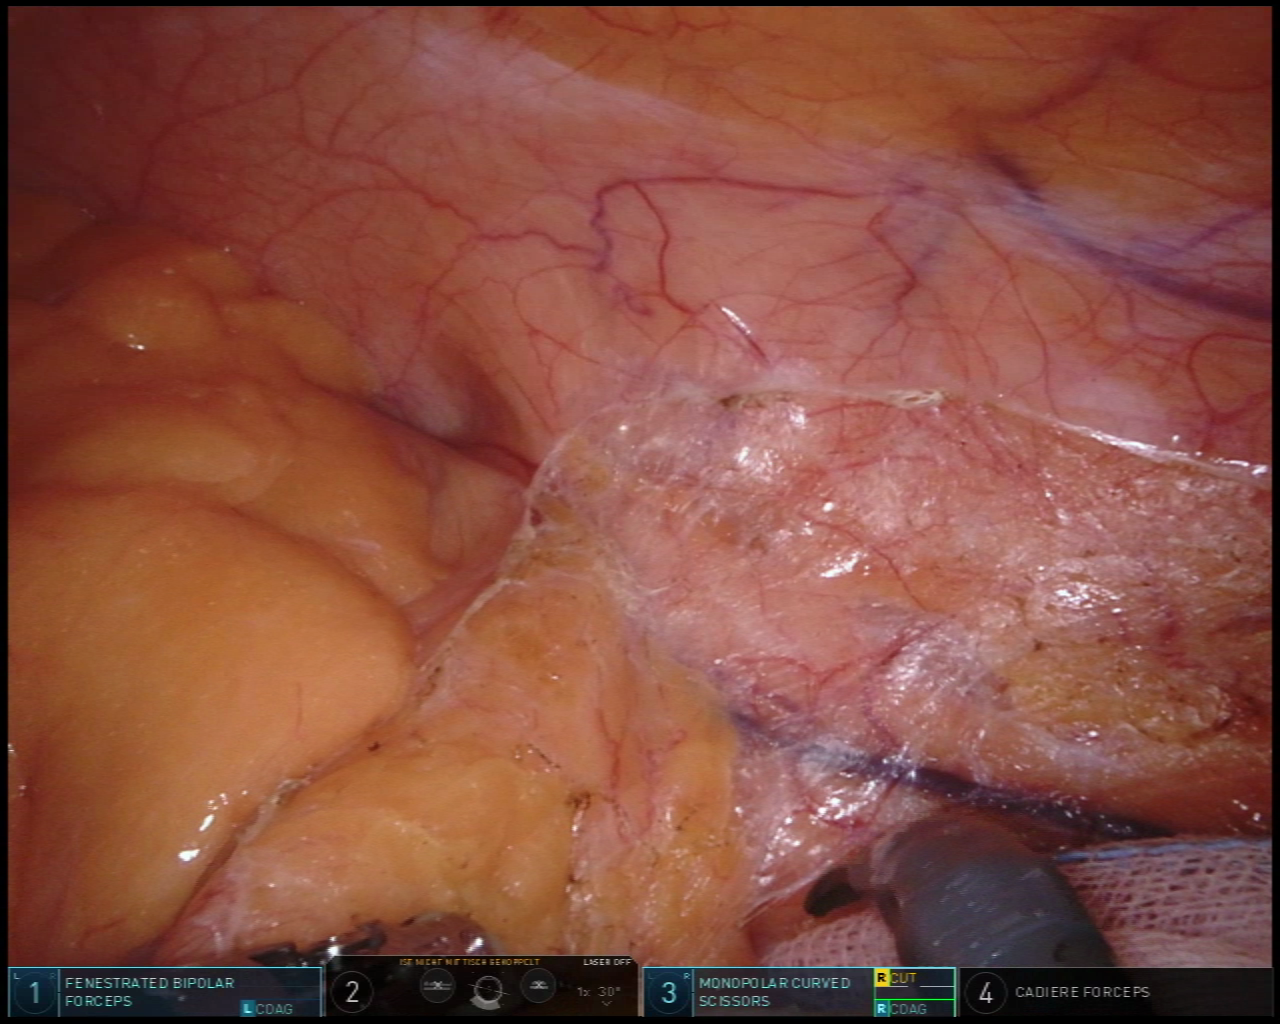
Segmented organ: abdominal_wall
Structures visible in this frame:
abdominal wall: yes
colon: no
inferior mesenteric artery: no
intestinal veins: no
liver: no
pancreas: no
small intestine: no
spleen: no
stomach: no
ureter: no
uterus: no
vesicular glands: no